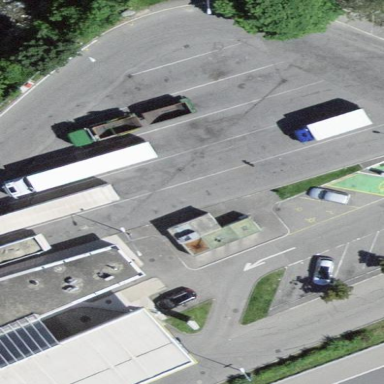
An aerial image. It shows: Street-side parking area.